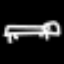
Label: bed